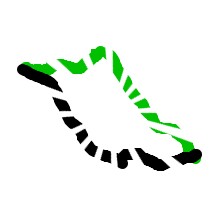
Shape: parallelogram